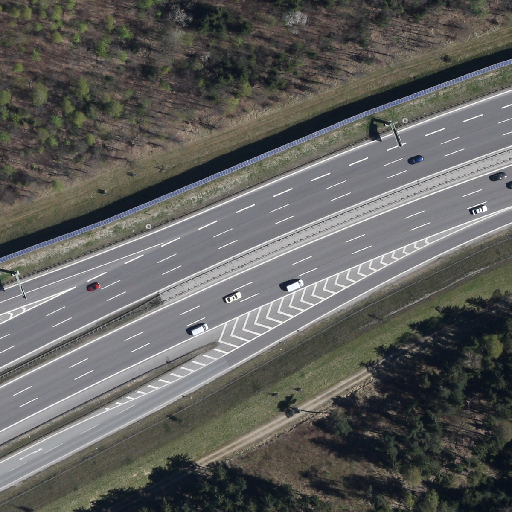
Referring expression: car driving on the road